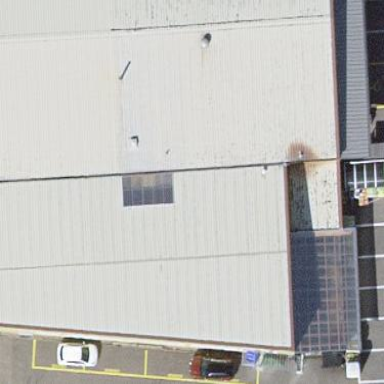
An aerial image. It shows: Building that serves as garden center.